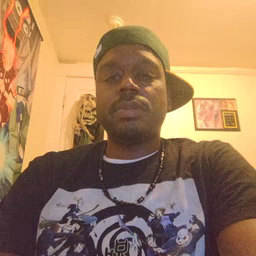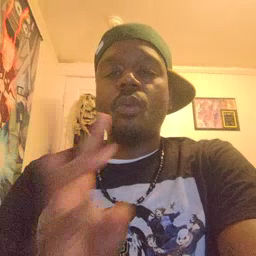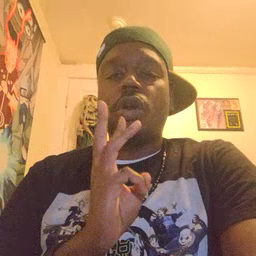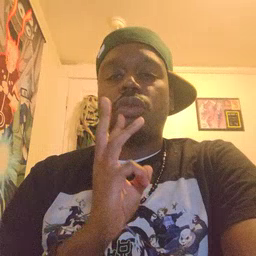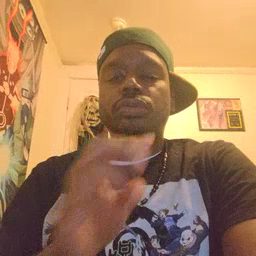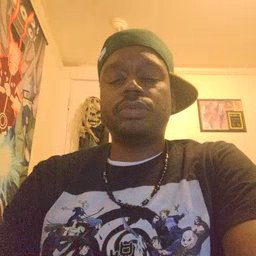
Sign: water